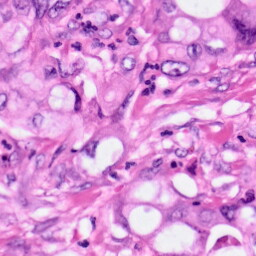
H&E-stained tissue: Pancreatic